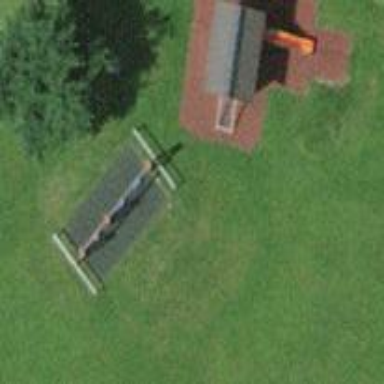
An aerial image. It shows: Playground area for leisure activities on the land.